Question: I am using Jenkins-JIRA issue updater plug in to update JIARs after build is complete. and getting below error message in Jenkins log for it. Don't understand what is wrong. Any suggestions please !!
Tried to access JIRA url with same credentials outside Jenkins and it worked fine. So seems like issue is on Jenkins side.
'''
org.kohsuke.stapler.RequestImpl$TypePair convertJSON
WARNING: 'stapler-class' is deprecated: info.bluefloyd.jenkins.IssueUpdatesBuilder
info.bluefloyd.jenkins.SOAPSession <init>
INFO: SOAP Session service endpoint at http://JIRA_SOAP_URL/
info.bluefloyd.jenkins.SOAPSession connect
INFO: Connnecting via SOAP as : $USER_NAME
info.bluefloyd.jenkins.SOAPClient authenticateSoapSession
SEVERE: Could not connect to Jira via SOAP.
AxisFault
faultCode: {http://schemas.xmlsoap.org/soap/envelope/}Server.userException
faultSubcode:
faultString: org.xml.sax.SAXException: Processing instructions are not allowed within SOAP messages
faultActor:
faultNode:
faultDetail:
{http://xml.apache.org/axis/}stackTrace:org.xml.sax.SAXException: Processing instructions are not allowed within SOAP messages
at org.apache.axis.encoding.DeserializationContext.startDTD(DeserializationContext.java:1161)
at com.sun.org.apache.xerces.internal.parsers.AbstractSAXParser.doctypeDecl(Unknown Source)
at com.sun.org.apache.xerces.internal.impl.dtd.XMLDTDValidator.doctypeDecl(Unknown Source)
at com.sun.org.apache.xerces.internal.impl.XMLDocumentScannerImpl.scanDoctypeDecl(Unknown Source)
at com.sun.org.apache.xerces.internal.impl.XMLDocumentScannerImpl$PrologDriver.next(Unknown Source)
at com.sun.org.apache.xerces.internal.impl.XMLDocumentScannerImpl.next(Unknown Source)
at com.sun.org.apache.xerces.internal.impl.XMLNSDocumentScannerImpl.next(Unknown Source)
at com.sun.org.apache.xerces.internal.impl.XMLDocumentFragmentScannerImpl.scanDocument(Unknown Source)
at com.sun.org.apache.xerces.internal.parsers.XML11Configuration.parse(Unknown Source)
at com.sun.org.apache.xerces.internal.parsers.XML11Configuration.parse(Unknown Source)
at com.sun.org.apache.xerces.internal.parsers.XMLParser.parse(Unknown Source)
at com.sun.org.apache.xerces.internal.parsers.AbstractSAXParser.parse(Unknown Source)
at com.sun.org.apache.xerces.internal.jaxp.SAXParserImpl$JAXPSAXParser.parse(Unknown Source)
at com.sun.org.apache.xerces.internal.jaxp.SAXParserImpl.parse(Unknown Source)
at org.apache.axis.encoding.DeserializationContext.parse(DeserializationContext.java:227)
at org.apache.axis.SOAPPart.getAsSOAPEnvelope(SOAPPart.java:696)
at org.apache.axis.Message.getSOAPEnvelope(Message.java:435)
at org.apache.axis.handlers.soap.MustUnderstandChecker.invoke(MustUnderstandChecker.java:62)
at org.apache.axis.client.AxisClient.invoke(AxisClient.java:206)
at org.apache.axis.client.Call.invokeEngine(Call.java:2784)
at org.apache.axis.client.Call.invoke(Call.java:2767)
at org.apache.axis.client.Call.invoke(Call.java:2443)
at org.apache.axis.client.Call.invoke(Call.java:2366)
at org.apache.axis.client.Call.invoke(Call.java:1812)
at com.atlassian.jira.rpc.soap.client.JirasoapserviceV2SoapBindingStub.login(JirasoapserviceV2SoapBindingStub.java:3790)
at info.bluefloyd.jenkins.SOAPSession.connect(SOAPSession.java:47)
at info.bluefloyd.jenkins.SOAPClient.authenticateSoapSession(SOAPClient.java:46)
at info.bluefloyd.jenkins.SOAPClient.connect(SOAPClient.java:40)
at info.bluefloyd.jenkins.IssueUpdatesBuilder.perform(IssueUpdatesBuilder.java:168)
at hudson.tasks.BuildStepMonitor$1.perform(BuildStepMonitor.java:20)
at hudson.model.AbstractBuild$AbstractBuildExecution.perform(AbstractBuild.java:770)
at hudson.model.Build$BuildExecution.build(Build.java:199)
at hudson.model.Build$BuildExecution.doRun(Build.java:160)
at hudson.model.AbstractBuild$AbstractBuildExecution.run(AbstractBuild.java:533)
at hudson.model.Run.execute(Run.java:1759)
at hudson.model.FreeStyleBuild.run(FreeStyleBuild.java:43)
at hudson.model.ResourceController.execute(ResourceController.java:89)
at hudson.model.Executor.run(Executor.java:240)
'''
{<URL>}hostname:My_Computer_name
'''
org.xml.sax.SAXException: Processing instructions are not allowed within SOAP messages
at org.apache.axis.AxisFault.makeFault(AxisFault.java:101)
at org.apache.axis.SOAPPart.getAsSOAPEnvelope(SOAPPart.java:701)
at org.apache.axis.Message.getSOAPEnvelope(Message.java:435)
at org.apache.axis.handlers.soap.MustUnderstandChecker.invoke(MustUnderstandChecker.java:62)
at org.apache.axis.client.AxisClient.invoke(AxisClient.java:206)
at org.apache.axis.client.Call.invokeEngine(Call.java:2784)
at org.apache.axis.client.Call.invoke(Call.java:2767)
at org.apache.axis.client.Call.invoke(Call.java:2443)
at org.apache.axis.client.Call.invoke(Call.java:2366)
at org.apache.axis.client.Call.invoke(Call.java:1812)
at com.atlassian.jira.rpc.soap.client.JirasoapserviceV2SoapBindingStub.login(JirasoapserviceV2SoapBindingStub.java:3790)
at info.bluefloyd.jenkins.SOAPSession.connect(SOAPSession.java:47)
at info.bluefloyd.jenkins.SOAPClient.authenticateSoapSession(SOAPClient.java:46)
at info.bluefloyd.jenkins.SOAPClient.connect(SOAPClient.java:40)
at info.bluefloyd.jenkins.IssueUpdatesBuilder.perform(IssueUpdatesBuilder.java:168)
at hudson.tasks.BuildStepMonitor$1.perform(BuildStepMonitor.java:20)
at hudson.model.AbstractBuild$AbstractBuildExecution.perform(AbstractBuild.java:770)
at hudson.model.Build$BuildExecution.build(Build.java:199)
at hudson.model.Build$BuildExecution.doRun(Build.java:160)
at hudson.model.AbstractBuild$AbstractBuildExecution.run(AbstractBuild.java:533)
at hudson.model.Run.execute(Run.java:1759)
at hudson.model.FreeStyleBuild.run(FreeStyleBuild.java:43)
at hudson.model.ResourceController.execute(ResourceController.java:89)
at hudson.model.Executor.run(Executor.java:240)
Caused by: org.xml.sax.SAXException: Processing instructions are not allowed within SOAP messages
at org.apache.axis.encoding.DeserializationContext.startDTD(DeserializationContext.java:1161)
at com.sun.org.apache.xerces.internal.parsers.AbstractSAXParser.doctypeDecl(Unknown Source)
at com.sun.org.apache.xerces.internal.impl.dtd.XMLDTDValidator.doctypeDecl(Unknown Source)
at com.sun.org.apache.xerces.internal.impl.XMLDocumentScannerImpl.scanDoctypeDecl(Unknown Source)
at com.sun.org.apache.xerces.internal.impl.XMLDocumentScannerImpl$PrologDriver.next(Unknown Source)
at com.sun.org.apache.xerces.internal.impl.XMLDocumentScannerImpl.next(Unknown Source)
at com.sun.org.apache.xerces.internal.impl.XMLNSDocumentScannerImpl.next(Unknown Source)
at com.sun.org.apache.xerces.internal.impl.XMLDocumentFragmentScannerImpl.scanDocument(Unknown Source)
at com.sun.org.apache.xerces.internal.parsers.XML11Configuration.parse(Unknown Source)
at com.sun.org.apache.xerces.internal.parsers.XML11Configuration.parse(Unknown Source)
at com.sun.org.apache.xerces.internal.parsers.XMLParser.parse(Unknown Source)
at com.sun.org.apache.xerces.internal.parsers.AbstractSAXParser.parse(Unknown Source)
at com.sun.org.apache.xerces.internal.jaxp.SAXParserImpl$JAXPSAXParser.parse(Unknown Source)
at com.sun.org.apache.xerces.internal.jaxp.SAXParserImpl.parse(Unknown Source)
at org.apache.axis.encoding.DeserializationContext.parse(DeserializationContext.java:227)
at org.apache.axis.SOAPPart.getAsSOAPEnvelope(SOAPPart.java:696)
... 22 more
'''

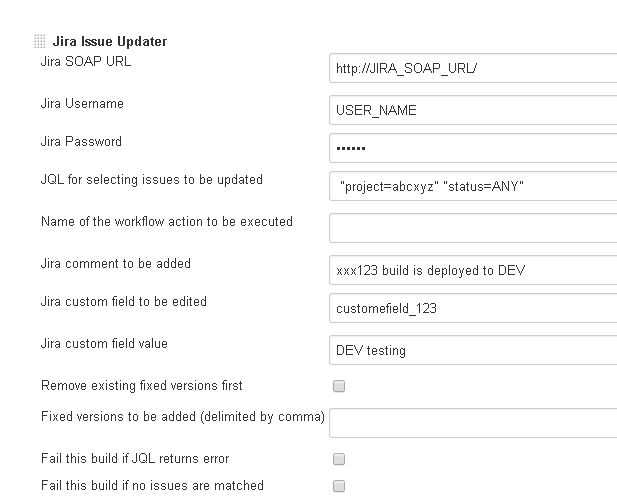
Answer: First of all thanks to all those who tried to help !!
This Jenkins JIRA issue updater plug-in is very sensitive about JIRA SOAP URL.
Earlier other plug-in was accepting URL as <URL> and it worked.